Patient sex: M
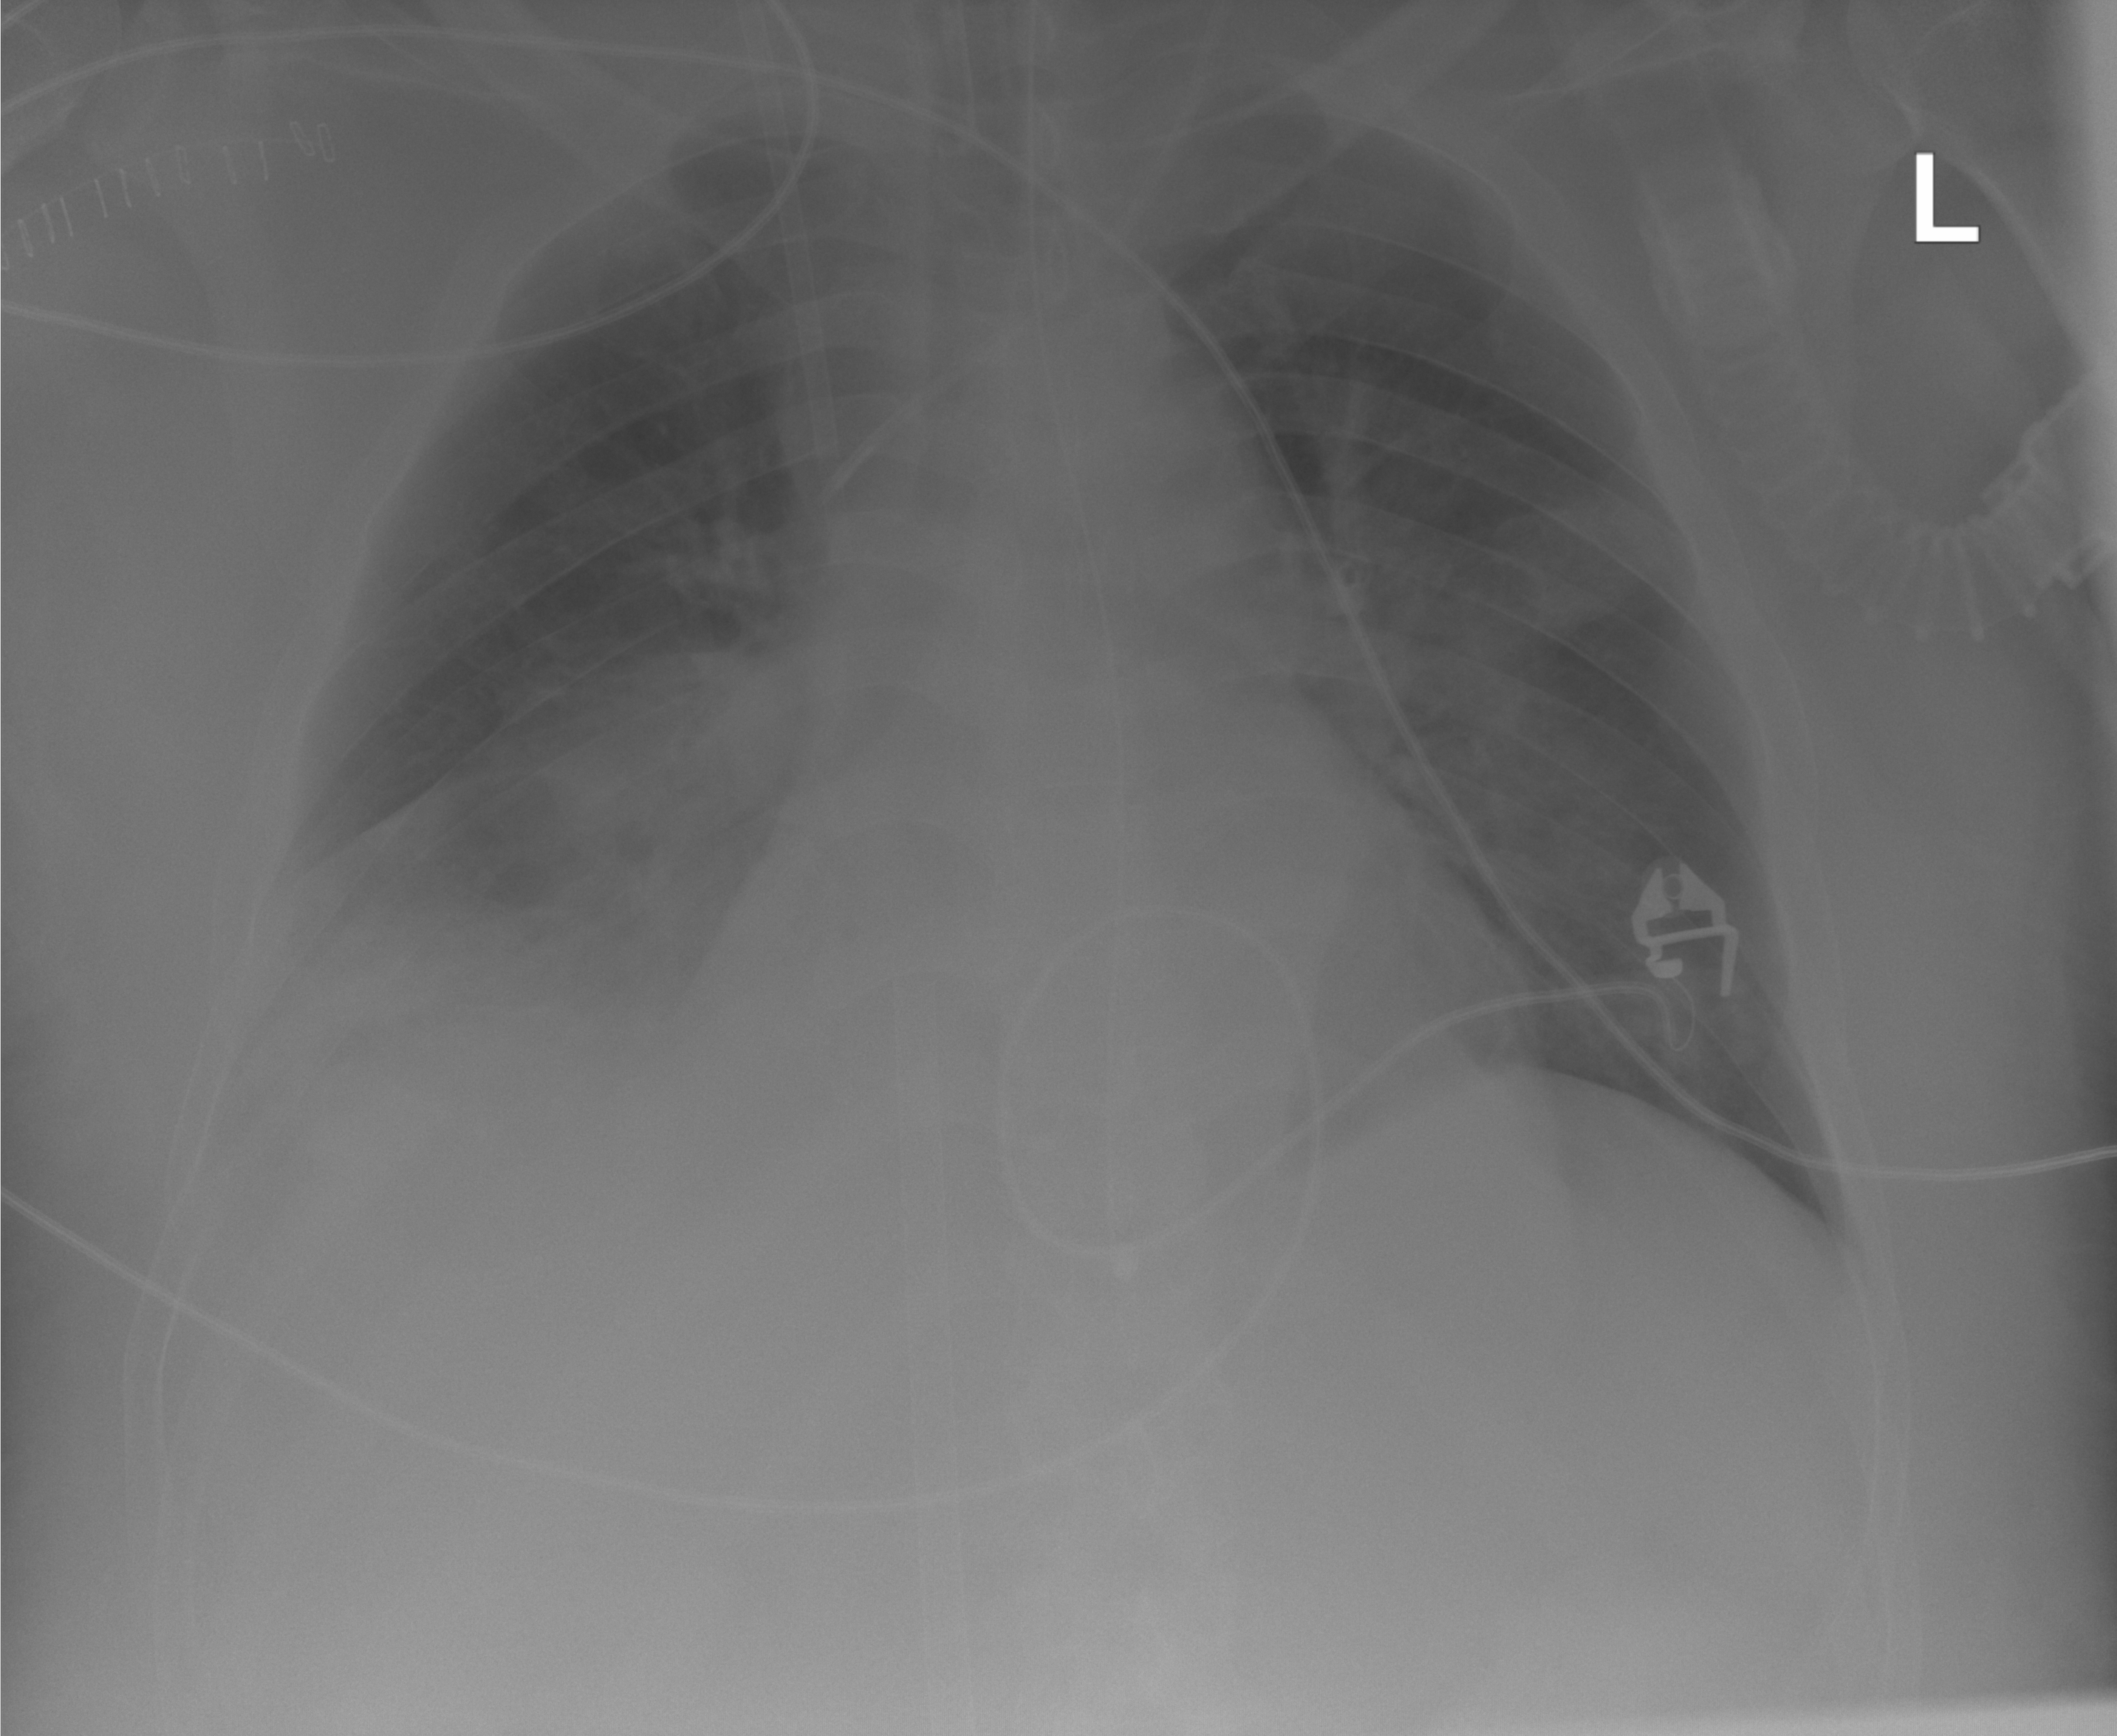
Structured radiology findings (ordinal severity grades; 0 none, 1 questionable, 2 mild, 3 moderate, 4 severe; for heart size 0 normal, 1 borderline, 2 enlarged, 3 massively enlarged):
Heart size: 2
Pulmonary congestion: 1
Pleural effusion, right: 2
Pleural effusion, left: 0
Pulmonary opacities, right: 2
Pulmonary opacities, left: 2
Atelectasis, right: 2
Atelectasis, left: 0